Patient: sex M, age 60
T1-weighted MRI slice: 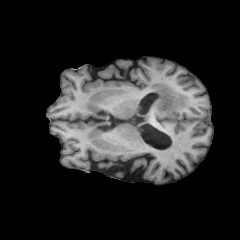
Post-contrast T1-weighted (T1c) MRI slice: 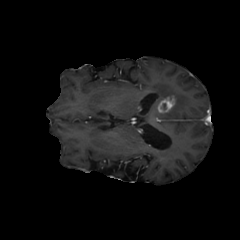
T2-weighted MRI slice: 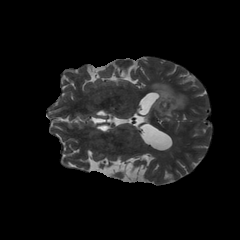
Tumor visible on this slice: yes
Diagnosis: Glioblastoma, IDH-wildtype
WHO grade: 4